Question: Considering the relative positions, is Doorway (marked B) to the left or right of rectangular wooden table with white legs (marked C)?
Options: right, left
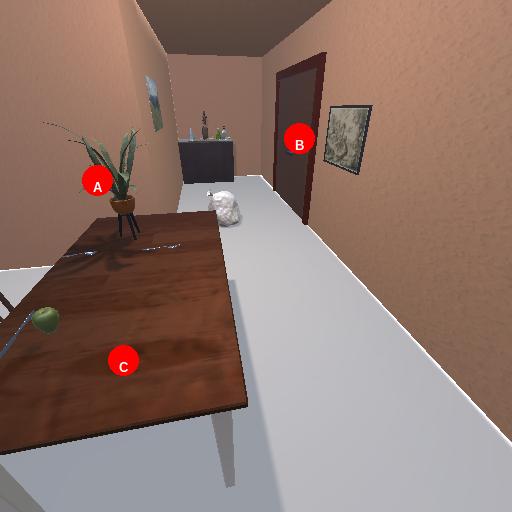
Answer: right